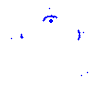
Particle: proton